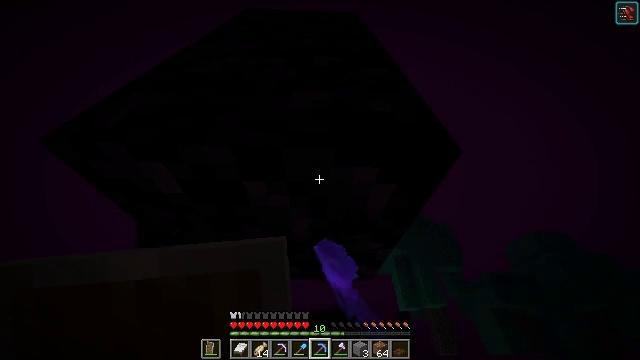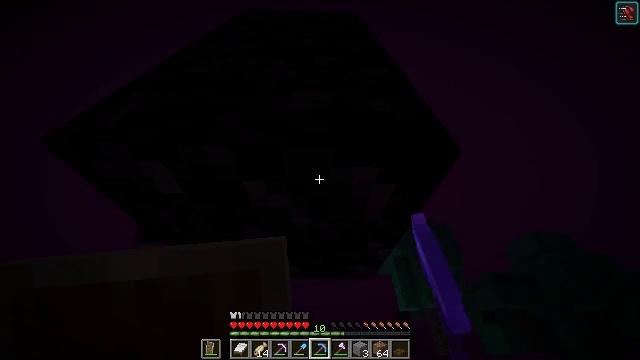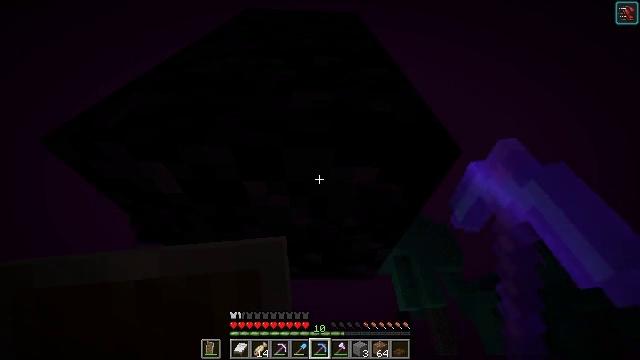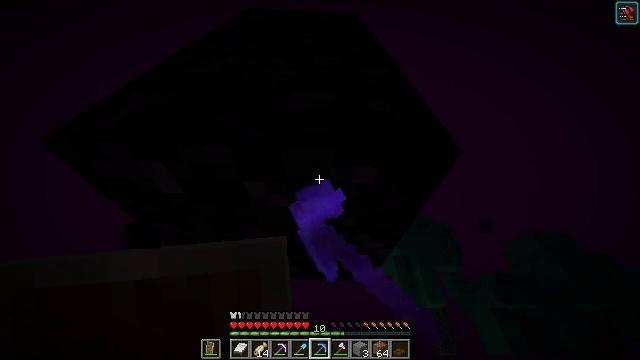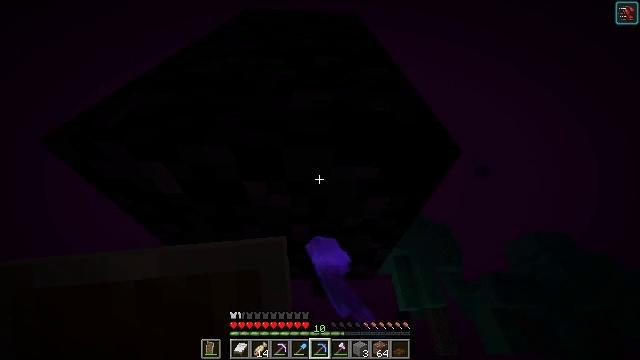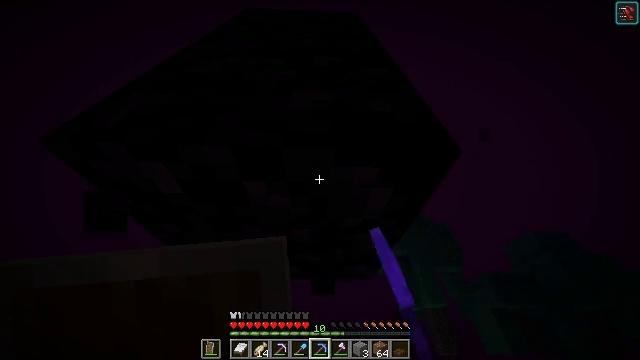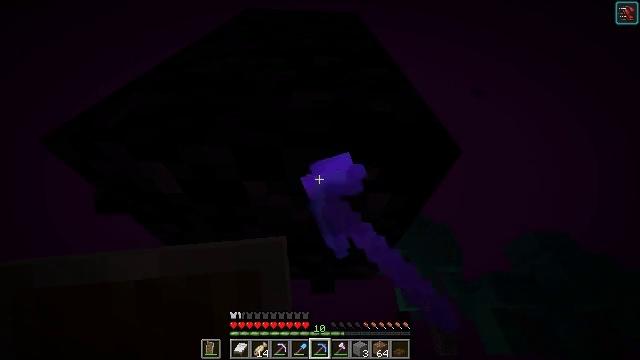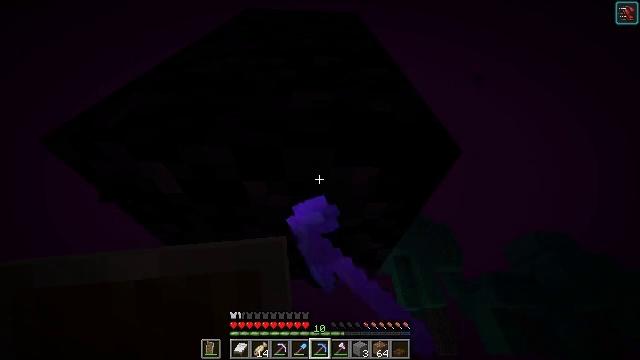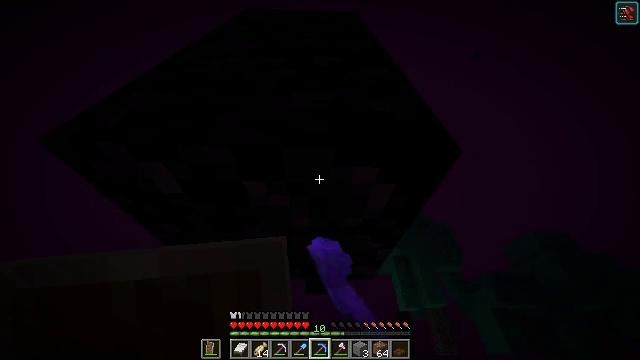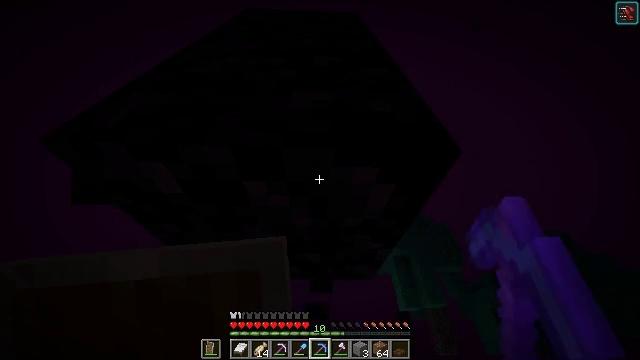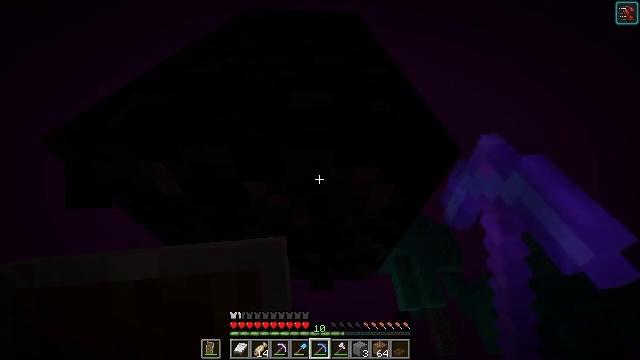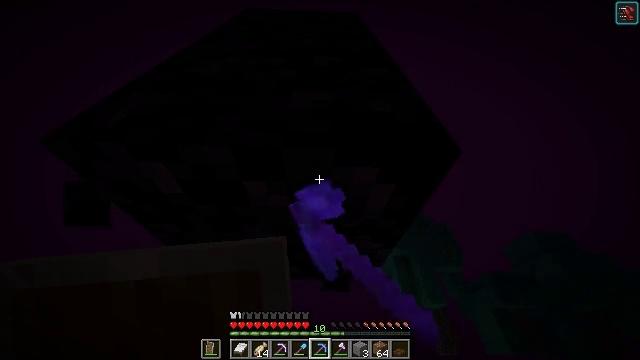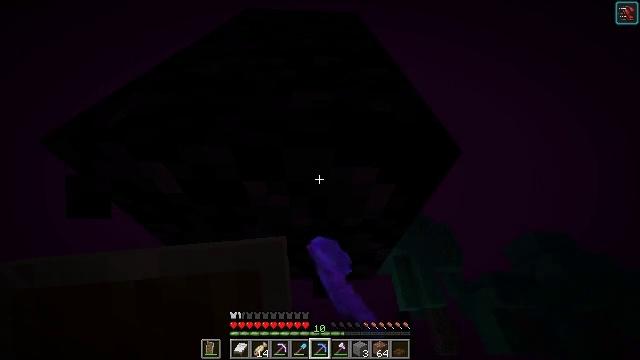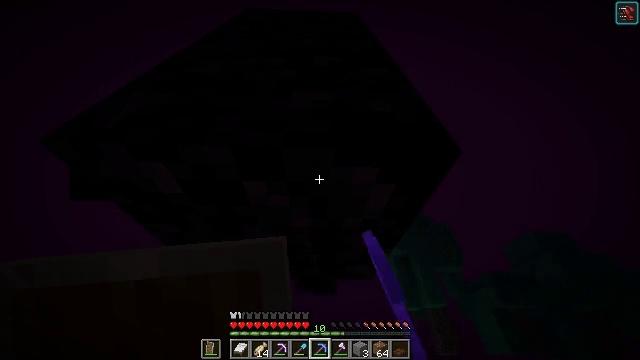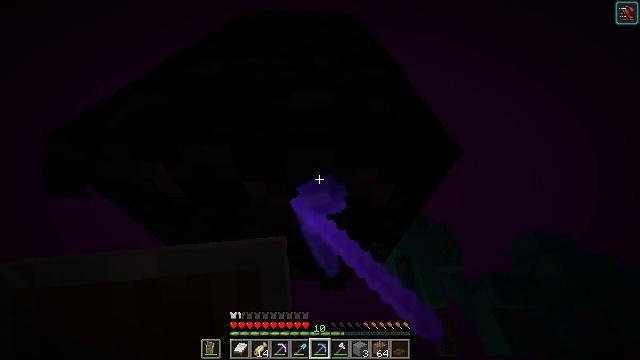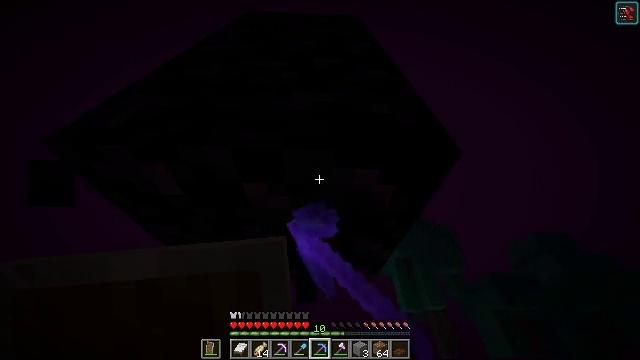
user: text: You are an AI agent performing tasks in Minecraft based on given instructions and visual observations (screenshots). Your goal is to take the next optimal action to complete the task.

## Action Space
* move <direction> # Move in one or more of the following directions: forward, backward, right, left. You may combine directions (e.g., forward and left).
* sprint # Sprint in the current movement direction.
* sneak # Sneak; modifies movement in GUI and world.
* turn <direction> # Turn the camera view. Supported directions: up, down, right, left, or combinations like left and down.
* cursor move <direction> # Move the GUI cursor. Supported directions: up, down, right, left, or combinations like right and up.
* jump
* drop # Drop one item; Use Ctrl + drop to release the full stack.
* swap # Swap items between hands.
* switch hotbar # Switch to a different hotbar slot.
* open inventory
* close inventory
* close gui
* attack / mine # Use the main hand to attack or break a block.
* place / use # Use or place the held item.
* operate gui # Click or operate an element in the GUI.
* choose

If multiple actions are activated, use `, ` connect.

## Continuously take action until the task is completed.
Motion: motion action
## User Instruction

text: Mine the tough obsidian.
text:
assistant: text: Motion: attack / mine
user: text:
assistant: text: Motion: attack / mine
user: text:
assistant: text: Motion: attack / mine
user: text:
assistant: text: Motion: attack / mine
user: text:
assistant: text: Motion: attack / mine
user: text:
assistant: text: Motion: attack / mine
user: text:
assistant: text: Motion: attack / mine
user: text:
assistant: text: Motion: attack / mine
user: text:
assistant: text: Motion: attack / mine
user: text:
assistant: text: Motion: attack / mine
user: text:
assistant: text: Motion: attack / mine
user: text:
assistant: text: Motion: attack / mine
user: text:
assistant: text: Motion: attack / mine
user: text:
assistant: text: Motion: attack / mine
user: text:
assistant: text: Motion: attack / mine
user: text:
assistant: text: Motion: turn up, attack / mine
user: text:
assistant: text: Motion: turn up, attack / mine
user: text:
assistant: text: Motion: turn up, attack / mine
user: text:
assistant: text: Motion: turn up, attack / mine
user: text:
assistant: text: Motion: attack / mine
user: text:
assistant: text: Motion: attack / mine
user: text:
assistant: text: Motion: attack / mine
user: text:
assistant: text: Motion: attack / mine
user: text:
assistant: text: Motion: attack / mine
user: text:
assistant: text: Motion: attack / mine
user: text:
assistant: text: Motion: attack / mine
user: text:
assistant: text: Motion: attack / mine
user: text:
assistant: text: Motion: attack / mine
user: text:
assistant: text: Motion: attack / mine
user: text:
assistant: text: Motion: attack / mine